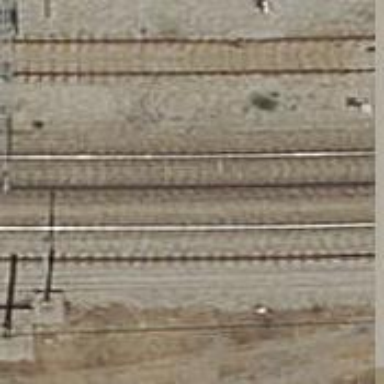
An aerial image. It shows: Railway track with contact lines for electrification.